Interaction volume radius: 10 \u00c5
Interaction volume height: 20 \u00c5
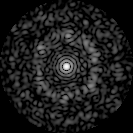
Disorder parameter: 0.7867